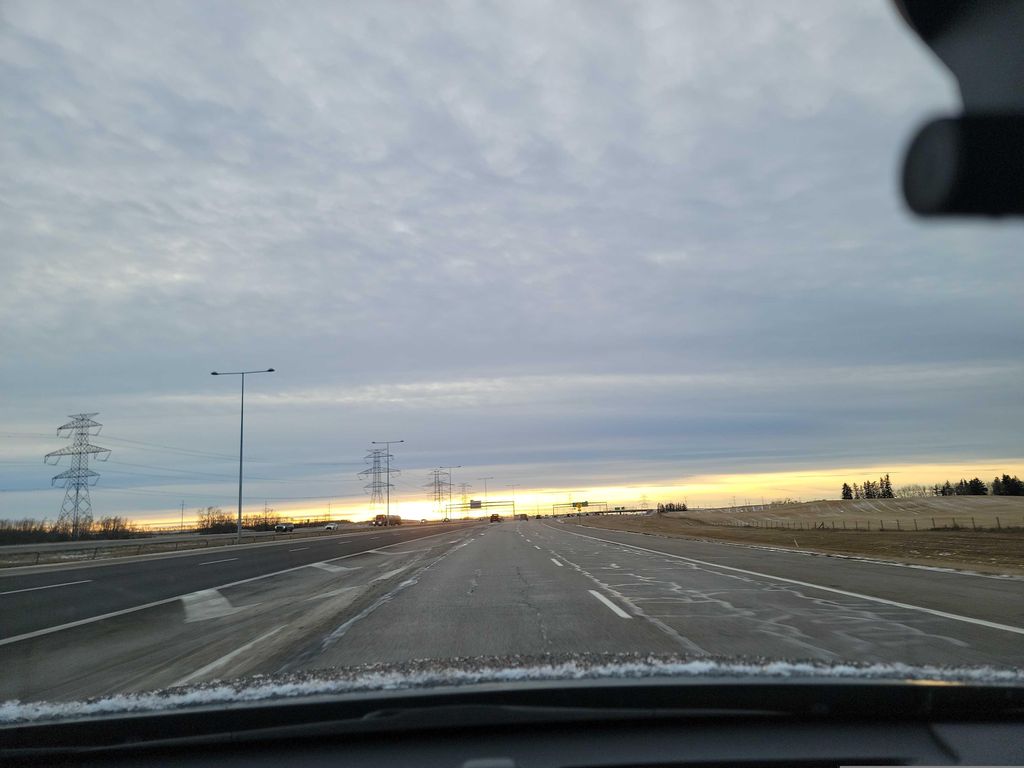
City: edmonton